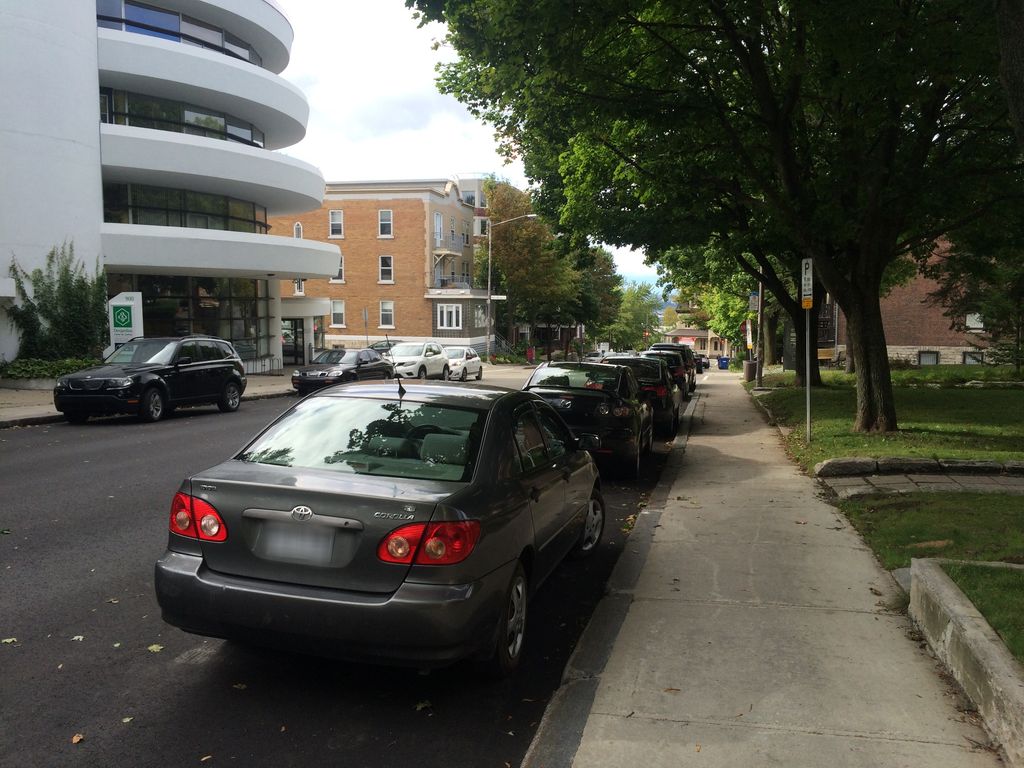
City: quebec_city